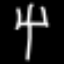
Label: fork